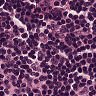
Metastatic tissue present: no